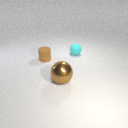
large brown metal sphere to the right of small brown rubber cylinder